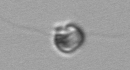
Label: flagellate